Question: I'm visually selecting a block of code (scss) in Vim and trying to move it to appear after line 6.
After visually selecting the lines, the command I am using is:
However, the lines aren't actually being moved as I expect. See this Gif of the result:

Do you see how the result ends up a line out? My understanding is that the move command should move the block of selected code the line specified?
So the code would look this after the move command:
'''
&.on-Grey_C7 {
}
&.on-Grey_BB {
border: 1px solid brighten($color-yellow, -31);
}
'''
What am I doing wrong?
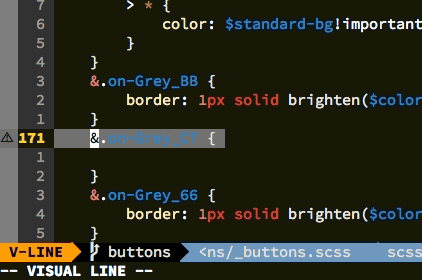
Answer: Even though you've created the linewise visual selection from top to bottom, and your cursor is on line 173, when you execute an Ex command (like ':move') on the range, the cursor will jump back to the beginning of the selection (i.e. line 171), and therefore, your offset is wrong (''<,'>m -4' is right).
To avoid having to mentally adjust the offset, you can use the 'o' command in visual mode (before entering the command-line with ':') to move the cursor to the start of the selection.